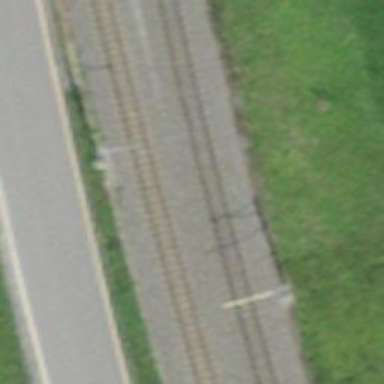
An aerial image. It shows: Narrow-gauge railway siding with electrified contact line. The siding has one track.